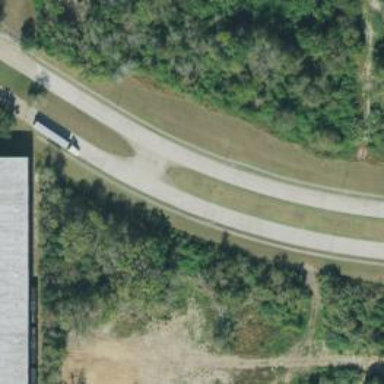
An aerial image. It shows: Secondary link road.